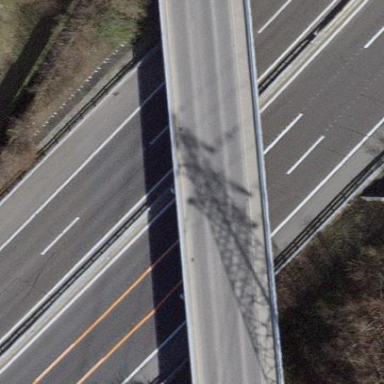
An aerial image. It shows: Man-made bridge.